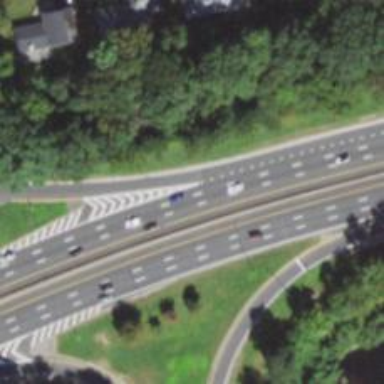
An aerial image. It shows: Motorway junction.